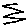
Label: zigzag